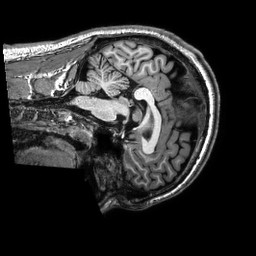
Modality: T1w
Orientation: sagittal
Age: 26
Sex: male
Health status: healthy
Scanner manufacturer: philips
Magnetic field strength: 3 T
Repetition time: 0.009 s
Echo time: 0.003996 s